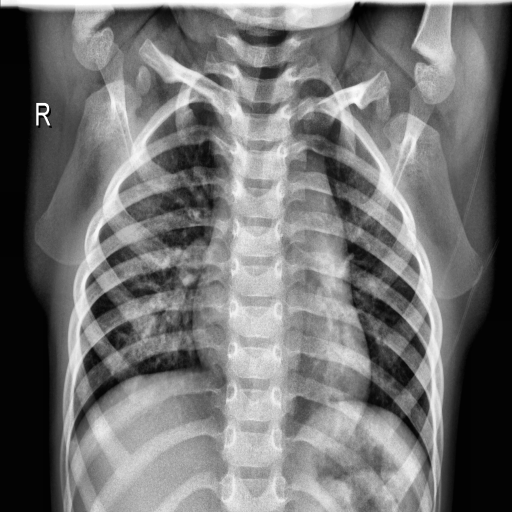
Finding: NORMAL